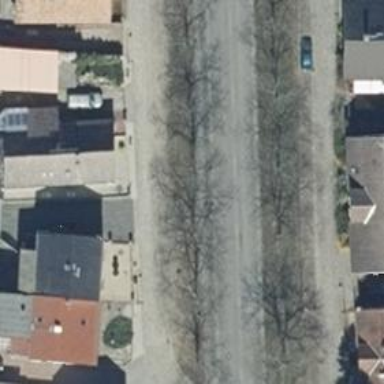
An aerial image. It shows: Living street.